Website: lowes
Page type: payment
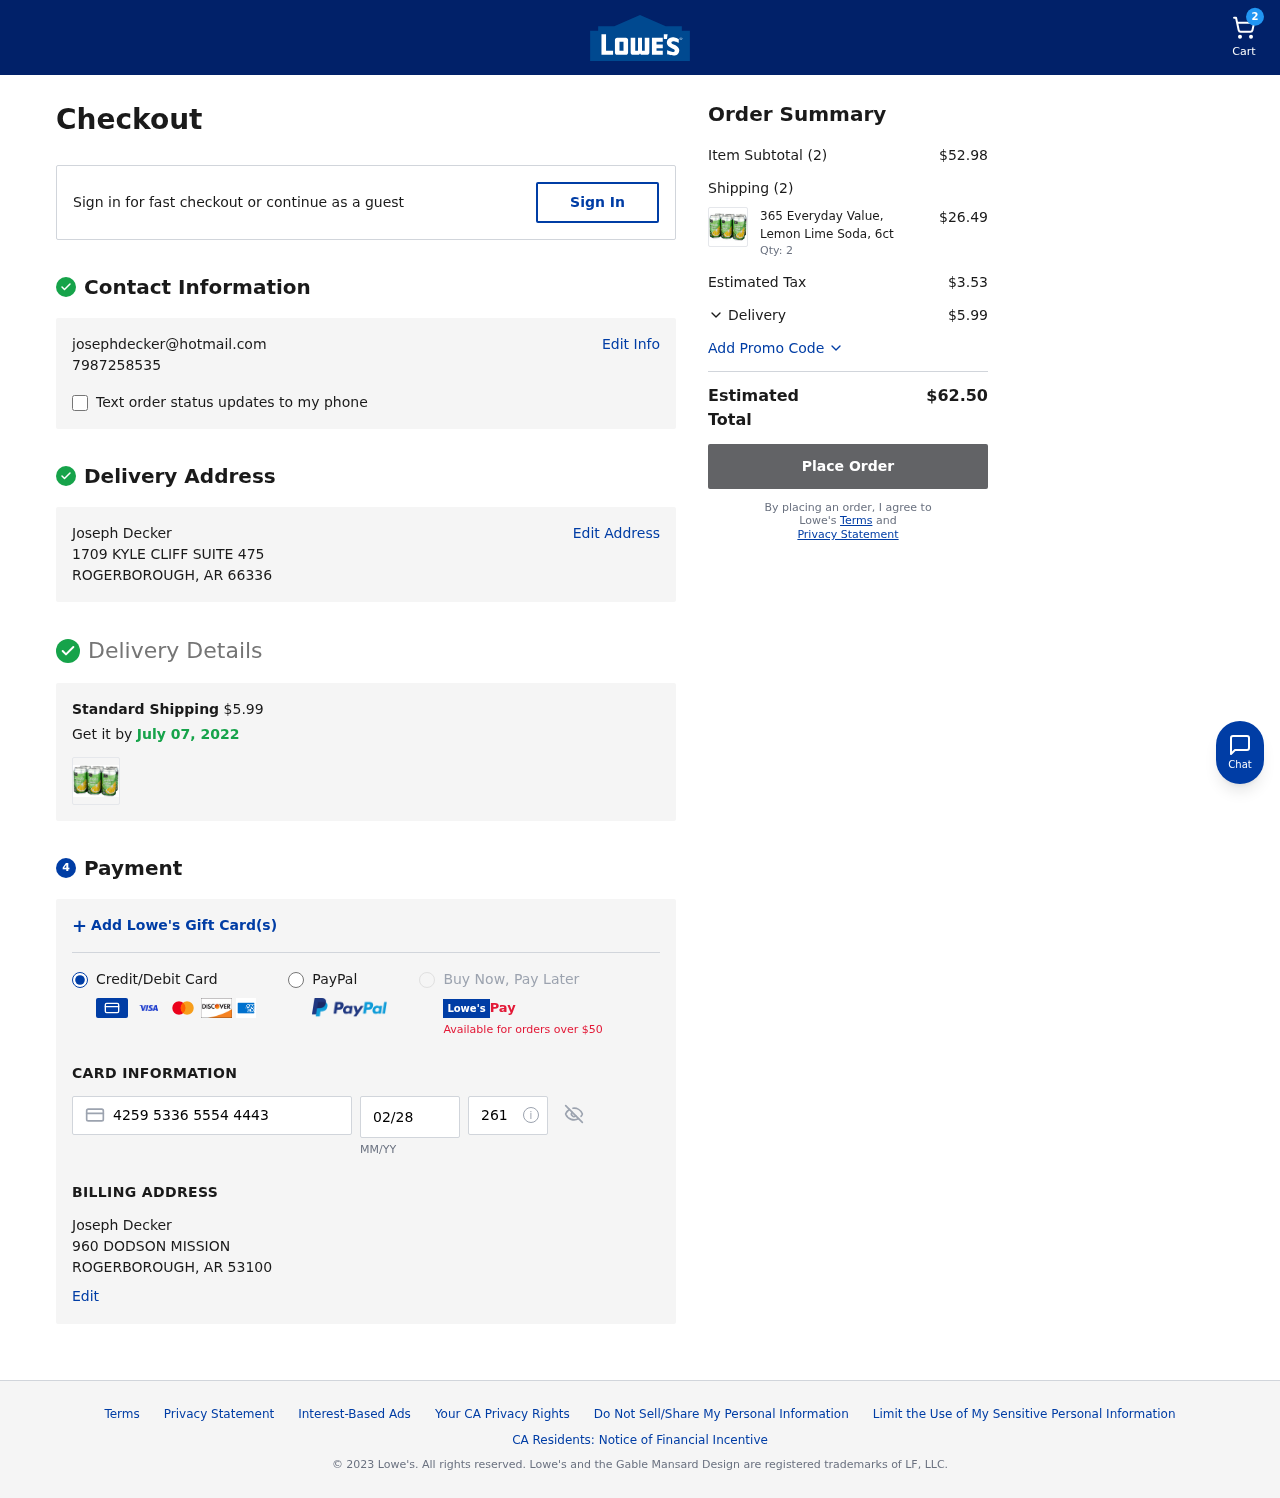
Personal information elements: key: PII_CARD_CVV
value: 261
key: PII_CARD_EXPIRY
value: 02/28
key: PII_CARD_NUMBER
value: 4259 5336 5554 4443
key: PII_CITY_STATE_ZIP2
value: ROGERBOROUGH, AR 53100
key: PII_EMAIL
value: josephdecker@hotmail.com
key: PII_FULLNAME
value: Joseph Decker
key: PII_FULLNAME2
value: Joseph Decker
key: PII_PHONE
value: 7987258535
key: PII_STREET
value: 1709 KYLE CLIFF SUITE 475
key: PII_STREET2
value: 960 DODSON MISSION
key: PII_CITY_STATE_ZIP
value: ROGERBOROUGH, AR 66336
Product elements: key: PRODUCT1_NAME
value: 365 Everyday Value, Lemon Lime Soda, 6ct
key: PRODUCT1_PRICE
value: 26.49
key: PRODUCT1_QUANTITY
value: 2
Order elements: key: ORDER_NUM_ITEMS
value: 2
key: ORDER_SHIPPING_COST
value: $5.99
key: ORDER_DELIVERY_DATE
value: July 07, 2022
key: ORDER_SUBTOTAL
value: $52.98
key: ORDER_NUM_ITEMS2
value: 2
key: ORDER_TAX
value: $3.53
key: ORDER_SHIPPING_COST2
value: $5.99
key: ORDER_TOTAL
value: $62.50